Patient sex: F
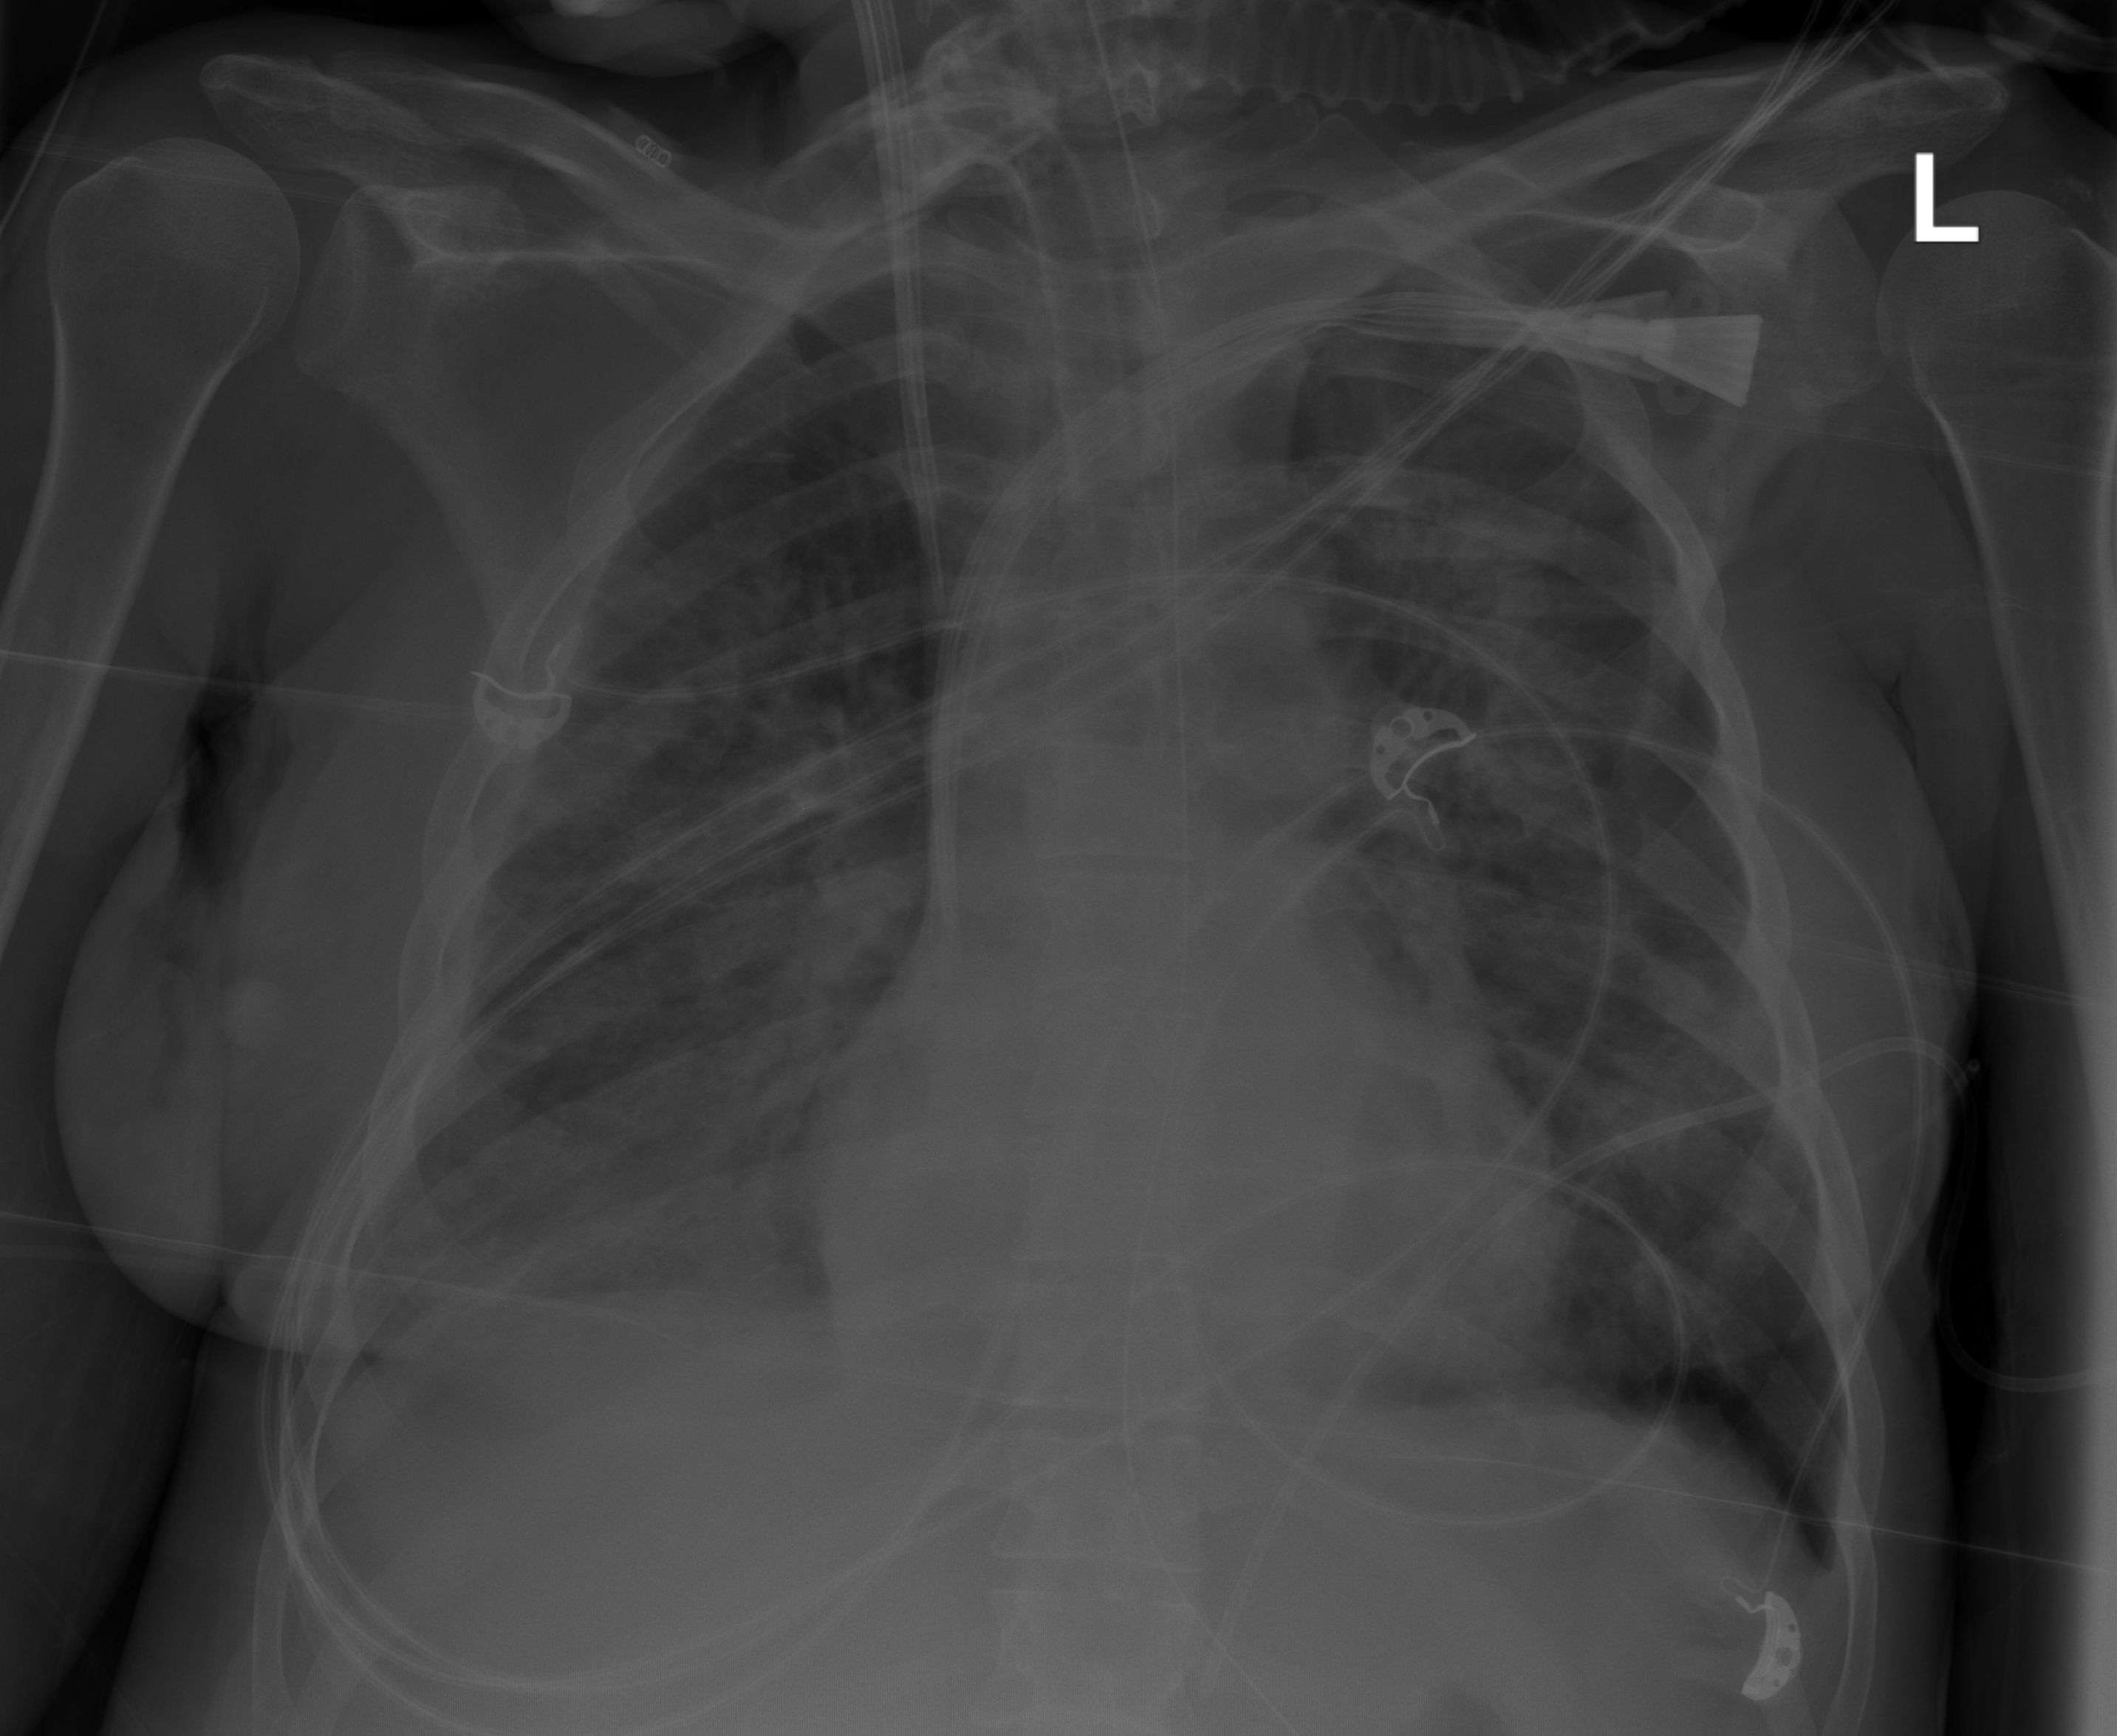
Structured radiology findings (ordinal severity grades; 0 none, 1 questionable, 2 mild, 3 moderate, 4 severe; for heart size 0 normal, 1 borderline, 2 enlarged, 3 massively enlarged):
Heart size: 2
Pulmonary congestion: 0
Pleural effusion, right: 2
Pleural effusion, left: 0
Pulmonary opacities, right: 2
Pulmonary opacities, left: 0
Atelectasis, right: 0
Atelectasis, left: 0